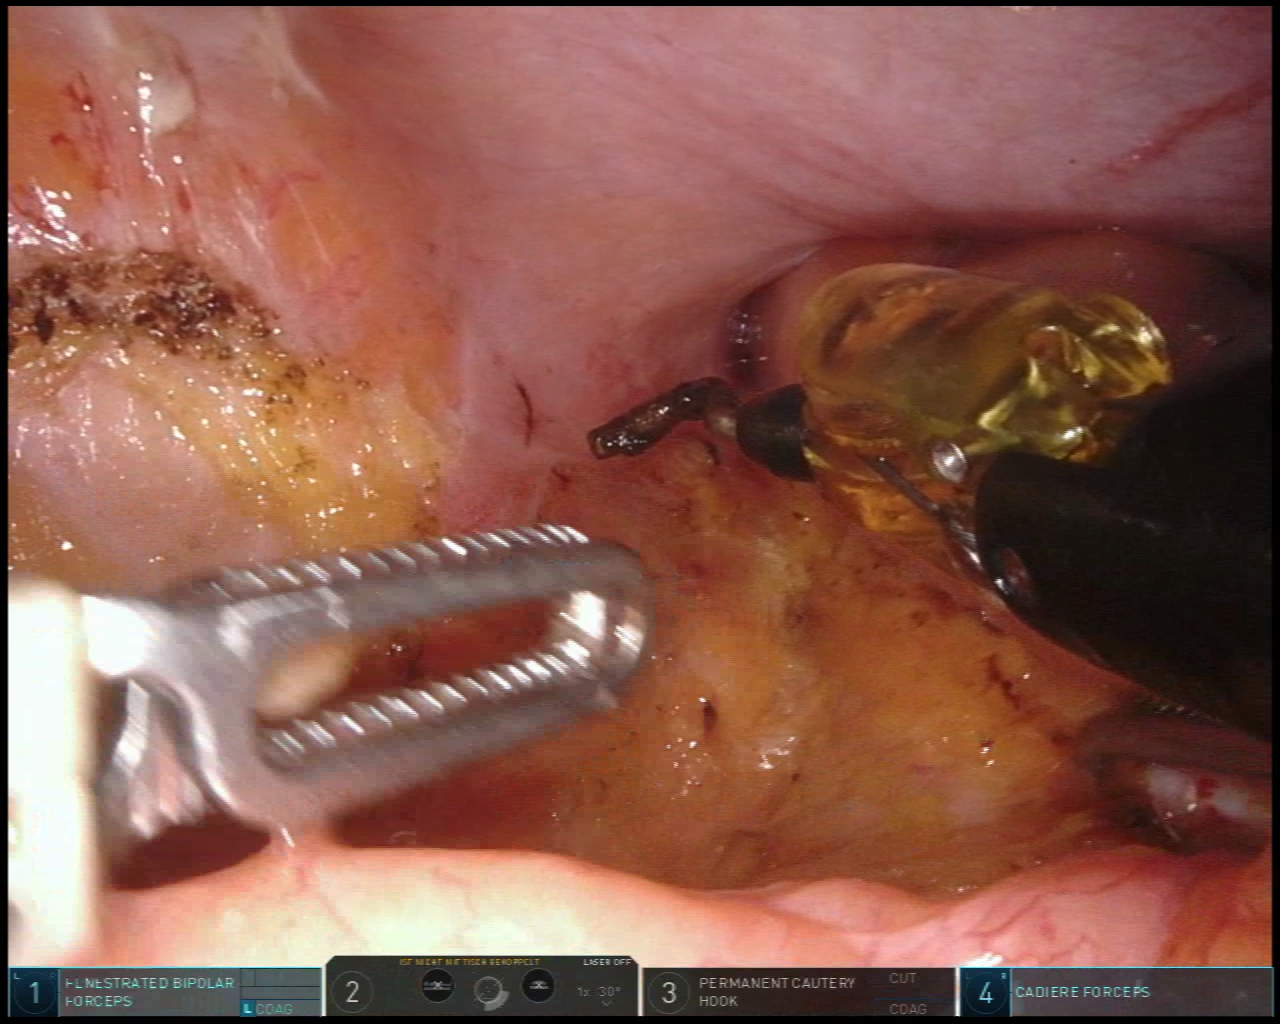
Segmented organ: abdominal_wall
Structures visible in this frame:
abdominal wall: yes
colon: yes
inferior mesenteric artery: no
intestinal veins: no
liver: no
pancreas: no
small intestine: no
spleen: no
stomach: no
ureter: no
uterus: no
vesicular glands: no